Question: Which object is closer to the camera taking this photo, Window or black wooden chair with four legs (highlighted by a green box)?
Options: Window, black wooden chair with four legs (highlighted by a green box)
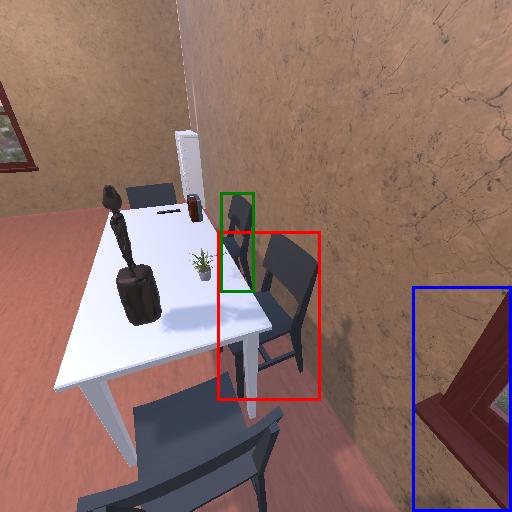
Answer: Window